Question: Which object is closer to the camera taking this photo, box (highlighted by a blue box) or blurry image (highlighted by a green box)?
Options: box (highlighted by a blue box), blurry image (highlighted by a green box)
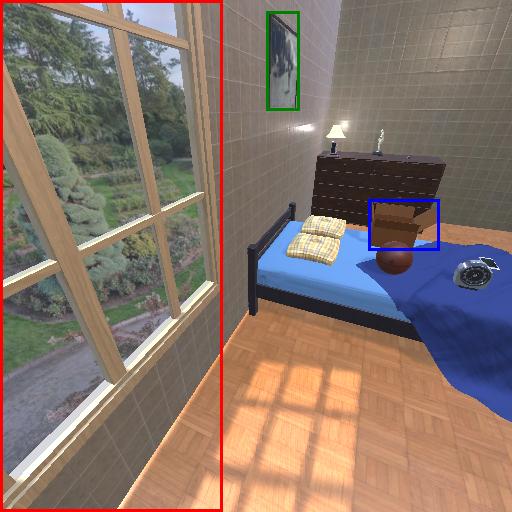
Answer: box (highlighted by a blue box)